Question:
I've been trying to change the margin for featured products box on my homepage.
I was looking at style.css But I just couldn't find where. I am new to wordpress. please help.
My website is <URL>
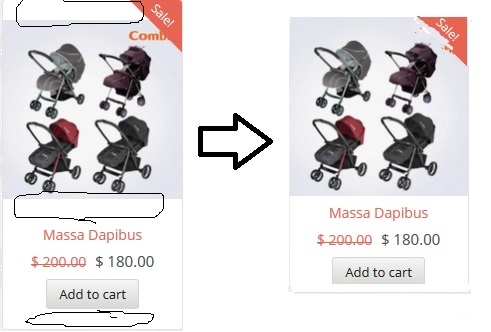
Answer: The img has top and bottom margin:
'''
.woocommerce ul.products li.product a img,
.woocommerce-page ul.products li.product a img {
margin: 20px 0 !important;
'''
that creates the extra space, and the tag around the add-to-cart button has a bottom margin:
'''
.woocommerce ul.products p {
margin-bottom: 10px;
'''
that creates the space at the bottom.
You should learn to use the Chrome Developers Tools so you can look for such things yourself.